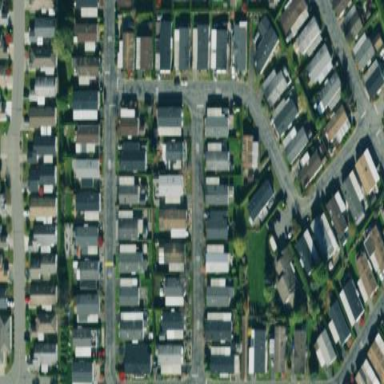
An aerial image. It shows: Residential area with mobile homes.